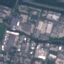
Land use / land cover class: Industrial